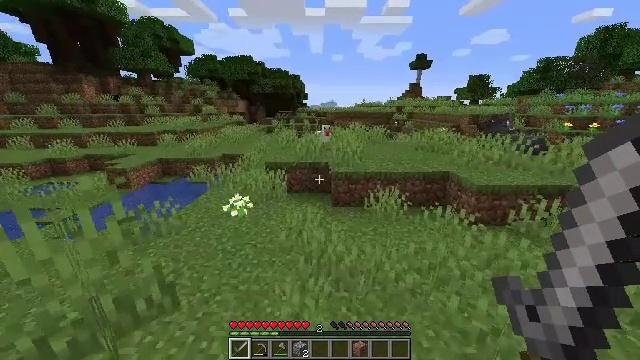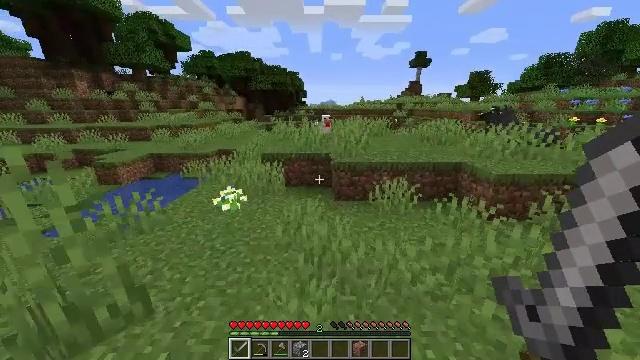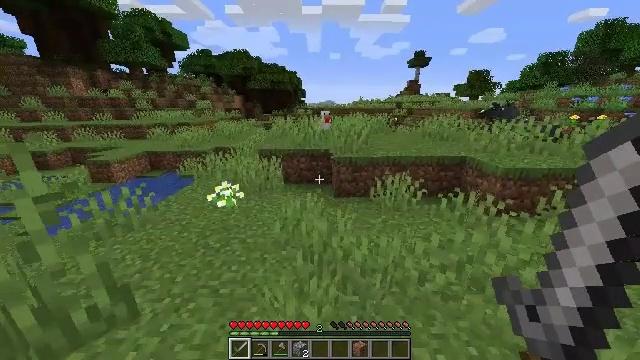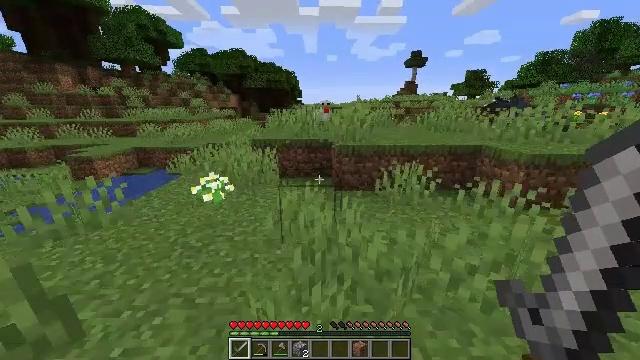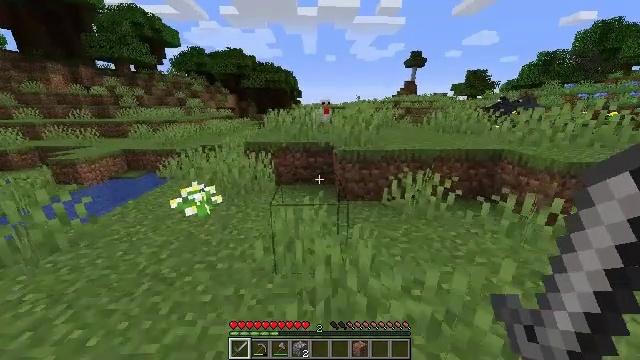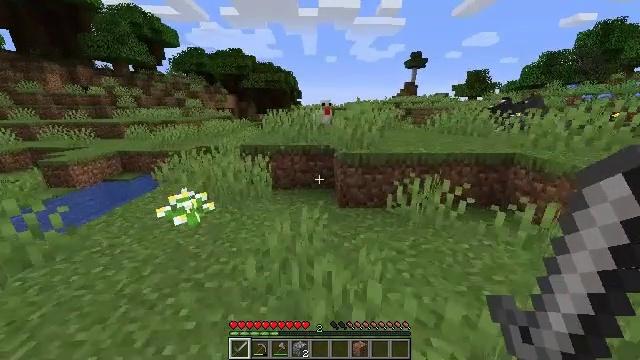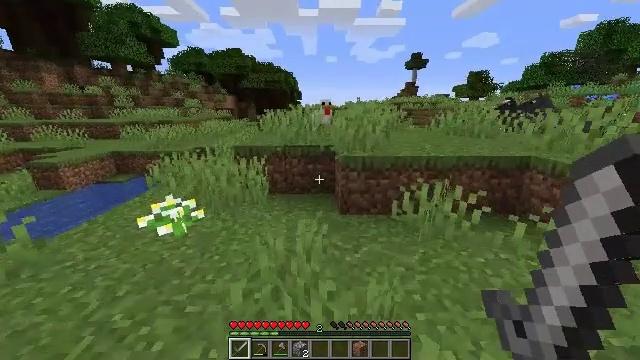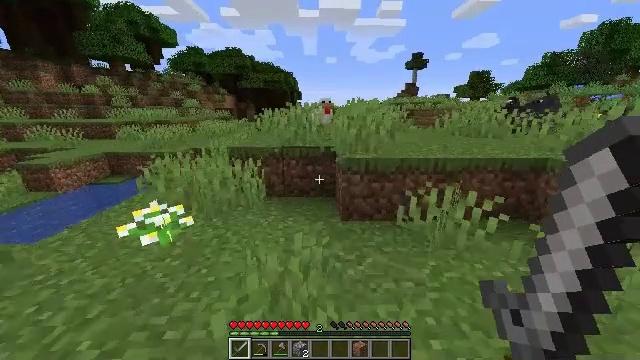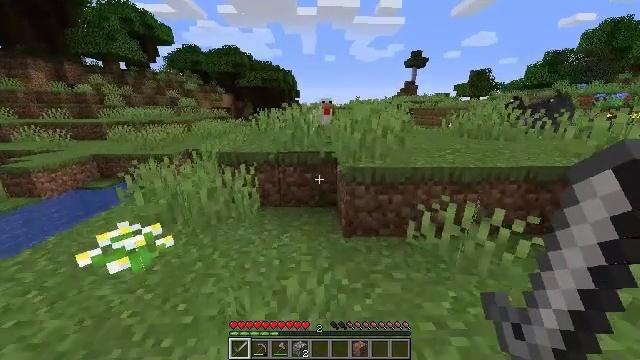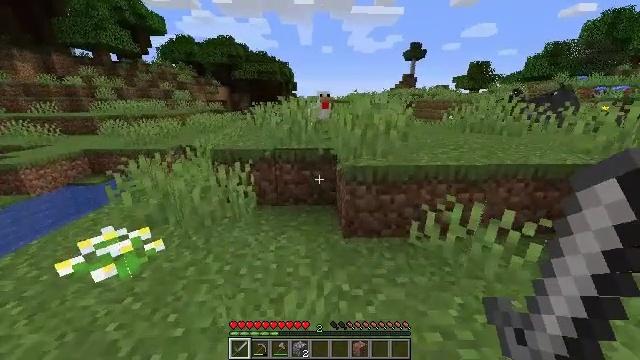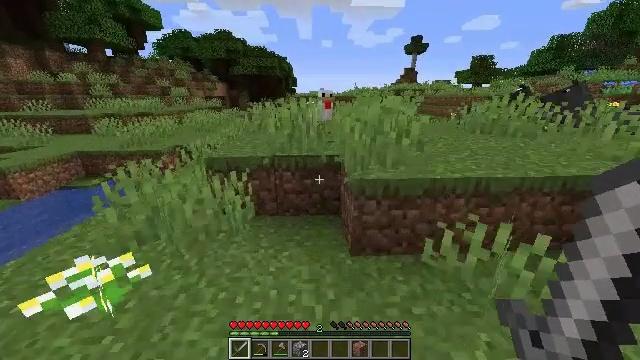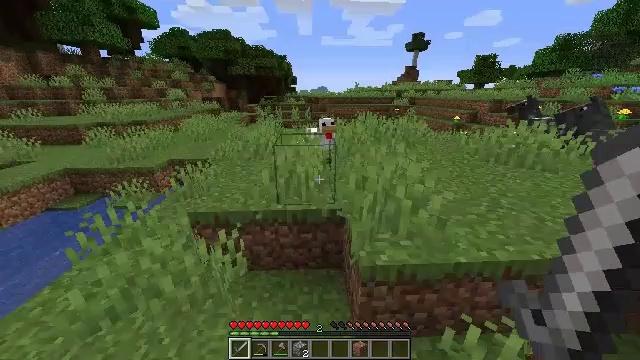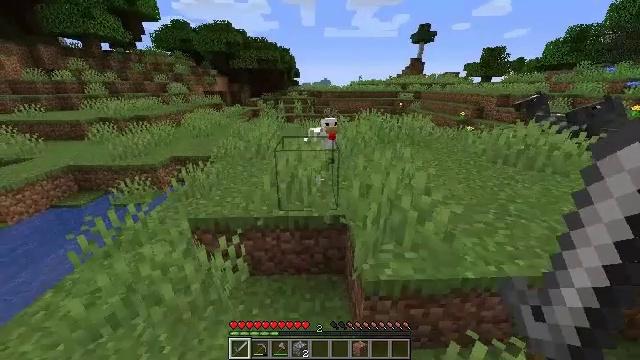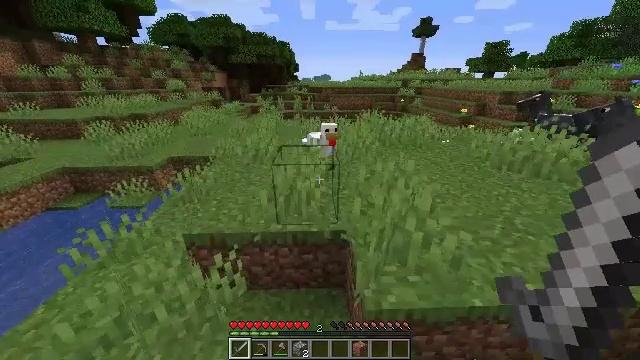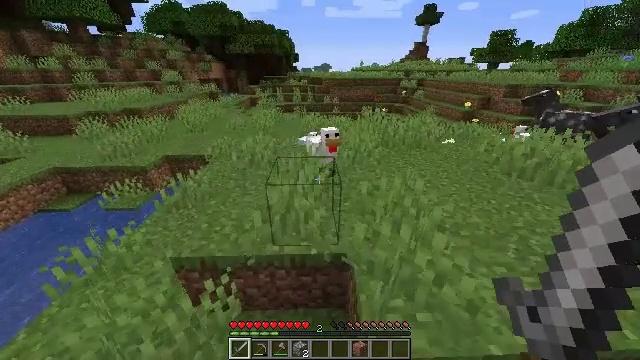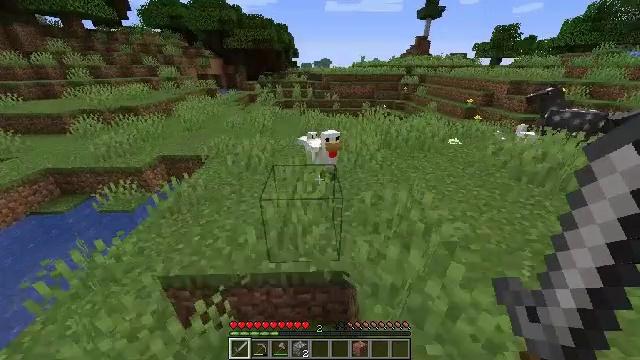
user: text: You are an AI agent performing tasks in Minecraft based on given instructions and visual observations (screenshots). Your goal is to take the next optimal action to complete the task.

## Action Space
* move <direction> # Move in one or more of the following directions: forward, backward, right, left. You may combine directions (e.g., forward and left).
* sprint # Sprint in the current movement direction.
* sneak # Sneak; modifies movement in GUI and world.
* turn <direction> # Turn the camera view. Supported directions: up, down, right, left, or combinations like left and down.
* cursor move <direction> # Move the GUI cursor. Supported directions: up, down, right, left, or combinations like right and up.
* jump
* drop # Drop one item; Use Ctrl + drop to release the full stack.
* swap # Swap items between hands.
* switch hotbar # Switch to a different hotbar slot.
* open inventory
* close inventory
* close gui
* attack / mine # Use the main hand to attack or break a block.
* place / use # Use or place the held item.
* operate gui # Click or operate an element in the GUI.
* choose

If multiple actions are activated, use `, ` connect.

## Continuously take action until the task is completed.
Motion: motion action
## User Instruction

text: Hunt animals.
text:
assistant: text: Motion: move forward, sprint
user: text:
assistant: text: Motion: move forward, sprint
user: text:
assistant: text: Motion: move forward, sprint
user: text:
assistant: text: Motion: move forward, sprint
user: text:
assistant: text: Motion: move forward, sprint
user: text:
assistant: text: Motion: move forward, sprint
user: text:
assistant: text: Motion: move forward, sprint
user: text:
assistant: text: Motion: move forward, sprint
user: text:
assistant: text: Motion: move forward, sprint, turn down
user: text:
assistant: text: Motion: move forward, sprint, turn down, jump
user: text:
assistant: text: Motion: move forward, sprint, turn down, jump
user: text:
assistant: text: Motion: move forward, sprint, turn down, jump
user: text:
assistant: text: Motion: move forward, sprint, turn down, jump
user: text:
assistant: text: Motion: move forward, sprint, turn down
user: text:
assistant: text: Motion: move forward, sprint, turn down
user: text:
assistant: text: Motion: move forward, sprint, turn down
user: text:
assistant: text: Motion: move forward, sprint, turn down
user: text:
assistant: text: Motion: move forward, sprint
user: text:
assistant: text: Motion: move forward, sprint
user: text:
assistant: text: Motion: move forward, sprint, turn up
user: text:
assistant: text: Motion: move forward, sprint, turn up
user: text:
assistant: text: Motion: no_op
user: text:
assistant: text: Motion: no_op
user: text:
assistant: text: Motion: no_op
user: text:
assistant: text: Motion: no_op
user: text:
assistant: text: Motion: move forward, jump
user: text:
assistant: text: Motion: move forward, jump
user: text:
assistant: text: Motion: move forward, jump
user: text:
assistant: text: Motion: move forward, jump
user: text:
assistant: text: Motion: move forward, turn down, jump